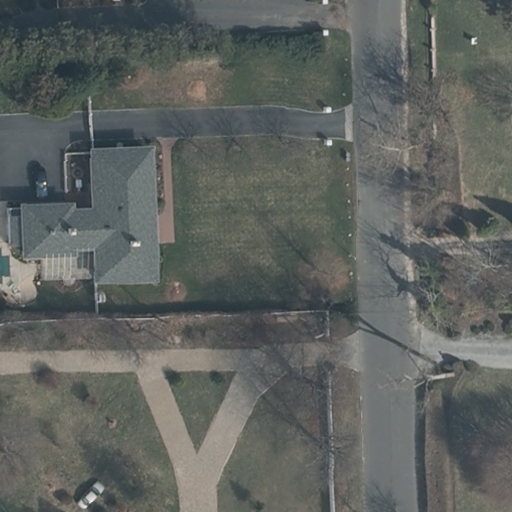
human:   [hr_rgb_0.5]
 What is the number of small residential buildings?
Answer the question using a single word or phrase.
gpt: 0

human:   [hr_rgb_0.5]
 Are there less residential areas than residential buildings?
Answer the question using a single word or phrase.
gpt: yes

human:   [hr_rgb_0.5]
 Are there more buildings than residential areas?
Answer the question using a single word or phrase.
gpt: yes

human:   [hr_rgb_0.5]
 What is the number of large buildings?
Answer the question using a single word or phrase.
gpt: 1

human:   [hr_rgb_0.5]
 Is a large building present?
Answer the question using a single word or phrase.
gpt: yes

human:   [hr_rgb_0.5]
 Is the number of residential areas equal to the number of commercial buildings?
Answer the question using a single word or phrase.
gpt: no

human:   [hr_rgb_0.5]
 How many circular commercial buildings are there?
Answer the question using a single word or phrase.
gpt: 0

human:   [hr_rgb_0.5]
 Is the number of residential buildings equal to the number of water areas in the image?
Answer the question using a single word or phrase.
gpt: no

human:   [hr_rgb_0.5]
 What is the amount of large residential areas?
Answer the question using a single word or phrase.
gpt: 1

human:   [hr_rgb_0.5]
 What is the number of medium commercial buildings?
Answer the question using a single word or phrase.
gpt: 0

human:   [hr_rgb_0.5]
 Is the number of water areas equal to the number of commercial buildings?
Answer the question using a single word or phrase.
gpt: yes

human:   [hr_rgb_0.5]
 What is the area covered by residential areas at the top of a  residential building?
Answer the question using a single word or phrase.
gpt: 0m2

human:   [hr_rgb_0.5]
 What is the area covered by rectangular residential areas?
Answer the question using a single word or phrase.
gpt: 10595m2

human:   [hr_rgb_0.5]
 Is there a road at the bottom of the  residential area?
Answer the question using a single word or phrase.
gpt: no

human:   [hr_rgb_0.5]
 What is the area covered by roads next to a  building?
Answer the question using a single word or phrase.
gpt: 0m2

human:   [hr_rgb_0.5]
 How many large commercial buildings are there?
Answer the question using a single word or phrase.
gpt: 0

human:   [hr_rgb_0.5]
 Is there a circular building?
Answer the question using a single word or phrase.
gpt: no

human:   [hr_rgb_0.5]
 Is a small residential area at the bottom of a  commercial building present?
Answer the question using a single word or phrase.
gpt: no

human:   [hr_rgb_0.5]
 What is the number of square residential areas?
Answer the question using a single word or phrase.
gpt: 0

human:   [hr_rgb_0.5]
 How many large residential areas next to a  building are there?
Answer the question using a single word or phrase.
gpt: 1

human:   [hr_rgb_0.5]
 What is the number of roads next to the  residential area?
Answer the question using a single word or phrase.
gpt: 1

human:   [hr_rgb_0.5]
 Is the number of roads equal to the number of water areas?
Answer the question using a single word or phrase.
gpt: no

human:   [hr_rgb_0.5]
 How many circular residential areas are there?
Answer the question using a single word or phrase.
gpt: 0

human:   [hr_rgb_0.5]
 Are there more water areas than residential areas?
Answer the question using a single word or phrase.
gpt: no

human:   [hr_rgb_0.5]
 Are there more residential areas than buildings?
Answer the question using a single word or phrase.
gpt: no

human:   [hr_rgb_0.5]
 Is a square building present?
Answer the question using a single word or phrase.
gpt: no

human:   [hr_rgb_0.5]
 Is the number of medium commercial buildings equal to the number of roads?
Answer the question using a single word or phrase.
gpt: no

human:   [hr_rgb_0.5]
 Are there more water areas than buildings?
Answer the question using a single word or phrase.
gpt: no

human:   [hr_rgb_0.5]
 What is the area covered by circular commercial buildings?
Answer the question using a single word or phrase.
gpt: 0m2

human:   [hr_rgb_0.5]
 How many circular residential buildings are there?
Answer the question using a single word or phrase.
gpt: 0

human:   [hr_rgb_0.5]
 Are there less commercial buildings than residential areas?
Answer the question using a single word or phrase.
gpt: yes

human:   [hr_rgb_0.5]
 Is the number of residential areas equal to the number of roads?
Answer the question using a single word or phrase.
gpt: yes

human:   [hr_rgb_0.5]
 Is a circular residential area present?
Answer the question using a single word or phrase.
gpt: no

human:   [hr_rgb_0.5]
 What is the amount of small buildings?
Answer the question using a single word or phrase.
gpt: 0

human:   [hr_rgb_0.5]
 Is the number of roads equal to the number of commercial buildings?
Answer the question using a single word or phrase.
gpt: no

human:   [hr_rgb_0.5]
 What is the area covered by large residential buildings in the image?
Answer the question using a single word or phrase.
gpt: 623m2